Interaction volume radius: 10 \u00c5
Interaction volume height: 10 \u00c5
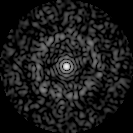
Disorder parameter: 0.8243